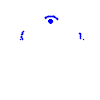
Particle: electron